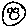
Label: smiley face